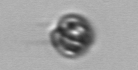
Label: Dinophyceae